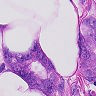
Metastatic tissue present: yes